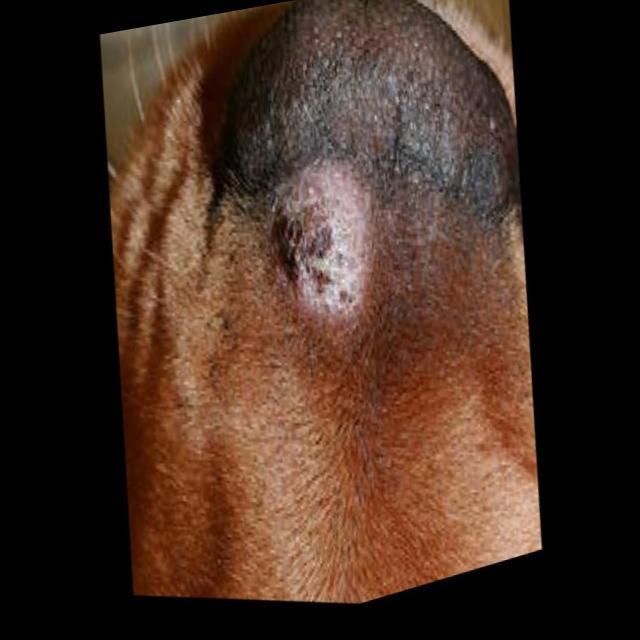
Canine ringworm (Dermatophytosis) — fungal infection caused by Microsporum or Trichophyton. Presents with circular alopecia, scaling, crusting, and broken hairs.